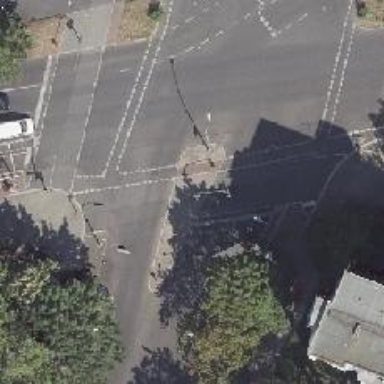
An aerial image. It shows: Asphalt footway with crossing equipped with traffic signals.